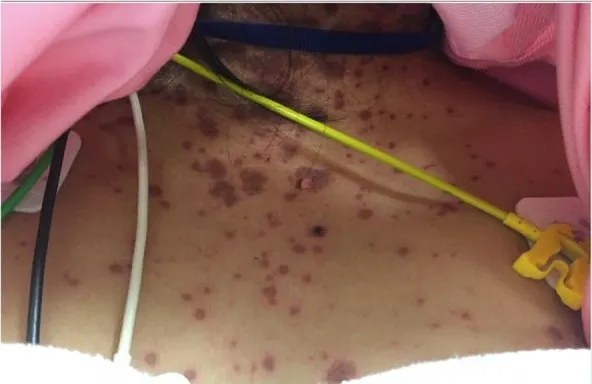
Blisters on patient's upper chest demonstrating positive Nikolsky's sign.
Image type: medical_photograph (skin_photograph)